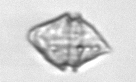
Label: Kryptoperidinium_triquetrum